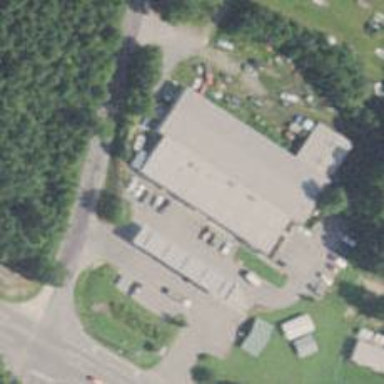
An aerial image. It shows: Convenience shop.